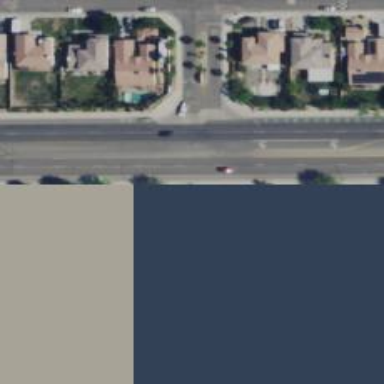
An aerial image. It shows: Secondary road with separate sidewalk.